Question:
I need to group by the description so i get in a same row all the days of the week
for example the 'Unjustified' must be shown once in a single row
but when i'm using the Group By statement i'm not getting them concatenate
Can someone help me with this.. Thank You
'''
select Emp.ID,
sum(case when ta_timecarddet.trstype = 6 or ta_timecarddet.trstype = 11 then ta_timecard.scheduledwork else case when ta_timecardlinks.fromtimer = ta_timecard.schedintime then ta_timecardlinks.effdurationr + ta_timecard.rndminin else case when ta_timecardlinks.totimer = ta_timecard.schedouttime then ta_timecardlinks.effdurationr - ta_timecard.rndminout else ta_timecardlinks.effdurationr end end end) / ta_timecard.scheduledwork as SchedWork,
case when absence.description is null then case when absence1.description is null then 'Unjustified' else absence1.description end else absence.description end as description,
case when dbo.ta_dayofweek(ta_timecard.schedindate) = 'Mon' then sum(case when ta_timecarddet.trstype = 6 or ta_timecarddet.trstype = 11 then ta_timecard.scheduledwork else case when ta_timecardlinks.fromtimer = ta_timecard.schedintime then ta_timecardlinks.effdurationr + ta_timecard.rndminin else case when ta_timecardlinks.totimer = ta_timecard.schedouttime then ta_timecardlinks.effdurationr - ta_timecard.rndminout else ta_timecardlinks.effdurationr end end end) / ta_timecard.scheduledwork end,
case when dbo.ta_dayofweek(ta_timecard.schedindate) = 'Tue' then sum(case when ta_timecarddet.trstype = 6 or ta_timecarddet.trstype = 11 then ta_timecard.scheduledwork else case when ta_timecardlinks.fromtimer = ta_timecard.schedintime then ta_timecardlinks.effdurationr + ta_timecard.rndminin else case when ta_timecardlinks.totimer = ta_timecard.schedouttime then ta_timecardlinks.effdurationr - ta_timecard.rndminout else ta_timecardlinks.effdurationr end end end) / ta_timecard.scheduledwork end,
case when dbo.ta_dayofweek(ta_timecard.schedindate) = 'Wed' then sum(case when ta_timecarddet.trstype = 6 or ta_timecarddet.trstype = 11 then ta_timecard.scheduledwork else case when ta_timecardlinks.fromtimer = ta_timecard.schedintime then ta_timecardlinks.effdurationr + ta_timecard.rndminin else case when ta_timecardlinks.totimer = ta_timecard.schedouttime then ta_timecardlinks.effdurationr - ta_timecard.rndminout else ta_timecardlinks.effdurationr end end end) / ta_timecard.scheduledwork end,
case when dbo.ta_dayofweek(ta_timecard.schedindate) = 'Thu' then sum(case when ta_timecarddet.trstype = 6 or ta_timecarddet.trstype = 11 then ta_timecard.scheduledwork else case when ta_timecardlinks.fromtimer = ta_timecard.schedintime then ta_timecardlinks.effdurationr + ta_timecard.rndminin else case when ta_timecardlinks.totimer = ta_timecard.schedouttime then ta_timecardlinks.effdurationr - ta_timecard.rndminout else ta_timecardlinks.effdurationr end end end) / ta_timecard.scheduledwork end,
case when dbo.ta_dayofweek(ta_timecard.schedindate) = 'Fri' then sum(case when ta_timecarddet.trstype = 6 or ta_timecarddet.trstype = 11 then ta_timecard.scheduledwork else case when ta_timecardlinks.fromtimer = ta_timecard.schedintime then ta_timecardlinks.effdurationr + ta_timecard.rndminin else case when ta_timecardlinks.totimer = ta_timecard.schedouttime then ta_timecardlinks.effdurationr - ta_timecard.rndminout else ta_timecardlinks.effdurationr end end end) / ta_timecard.scheduledwork end,
case when dbo.ta_dayofweek(ta_timecard.schedindate) = 'Sat' then sum(case when ta_timecarddet.trstype = 6 or ta_timecarddet.trstype = 11 then ta_timecard.scheduledwork else case when ta_timecardlinks.fromtimer = ta_timecard.schedintime then ta_timecardlinks.effdurationr + ta_timecard.rndminin else case when ta_timecardlinks.totimer = ta_timecard.schedouttime then ta_timecardlinks.effdurationr - ta_timecard.rndminout else ta_timecardlinks.effdurationr end end end) / ta_timecard.scheduledwork end,
case when dbo.ta_dayofweek(ta_timecard.schedindate) = 'Sun' then sum(case when ta_timecarddet.trstype = 6 or ta_timecarddet.trstype = 11 then ta_timecard.scheduledwork else case when ta_timecardlinks.fromtimer = ta_timecard.schedintime then ta_timecardlinks.effdurationr + ta_timecard.rndminin else case when ta_timecardlinks.totimer = ta_timecard.schedouttime then ta_timecardlinks.effdurationr - ta_timecard.rndminout else ta_timecardlinks.effdurationr end end end) / ta_timecard.scheduledwork end
from ta_timecarddet
inner join ta_timecard on ta_timecarddet.timecardid = ta_timecard.id
inner join emp on ta_timecard.empid = emp.id
inner join ta_schedulehist on ta_timecard.schedhistid = ta_schedulehist.id
left outer join ta_timecardlinks on ta_timecarddet.id = ta_timecardlinks.tctrsid
left outer join absence on ta_timecard.leavetype = absence.id
left outer join absence absence1 on ta_timecardlinks.leavetype = absence1.id
where ta_timecarddet.trstype in (1, 5, 6, 11)
and ta_timecard.worktype in (1, 4, 5, 8)
Group BY absence.description, ta_timecard.ScheduledWork, Emp.ID,absence1.description, dbo.ta_dayofweek(ta_timecard.schedindate)
'''
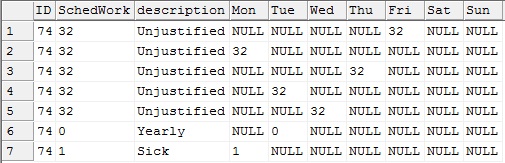
Answer: You need to switch where you are doing your sum, for the sake of not repeating your entire query and trying to make it visible without loads of scrolling I will demonstrate with a single column:
Note, I've also changed your expressions from 'case when .. else case when ... else' to a single case expression with multiple whens.
'''
sum(case when dbo.ta_dayofweek(ta_timecard.schedindate) = 'Mon' then
case when ta_timecarddet.trstype = 6 or ta_timecarddet.trstype = 11
then ta_timecard.scheduledwork
when ta_timecardlinks.fromtimer = ta_timecard.schedintime
then ta_timecardlinks.effdurationr + ta_timecard.rndminin
when ta_timecardlinks.totimer = ta_timecard.schedouttime
then ta_timecardlinks.effdurationr - ta_timecard.rndminout
else ta_timecardlinks.effdurationr
end
else 0 end) /
sum(case when dbo.ta_dayofweek(ta_timecard.schedindate) = 'Mon'
then ta_timecard.scheduledwork
else 0
end),
'''
You will also need to remove 'ta_timecard.ScheduledWork' and 'dbo.ta_dayofweek(ta_timecard.schedindate)' from your group by.
Essentially you are placing things you want as conditions, but not in the group by the sum statement, so they don't need to be included in the group by.